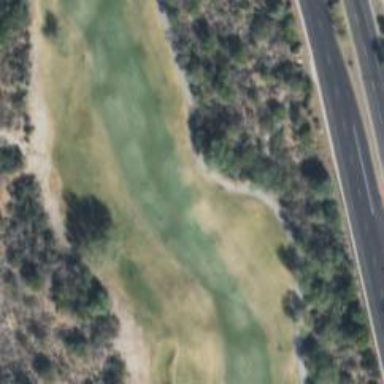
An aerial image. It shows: View of golf hole.